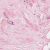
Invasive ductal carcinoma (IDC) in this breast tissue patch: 0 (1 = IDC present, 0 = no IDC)